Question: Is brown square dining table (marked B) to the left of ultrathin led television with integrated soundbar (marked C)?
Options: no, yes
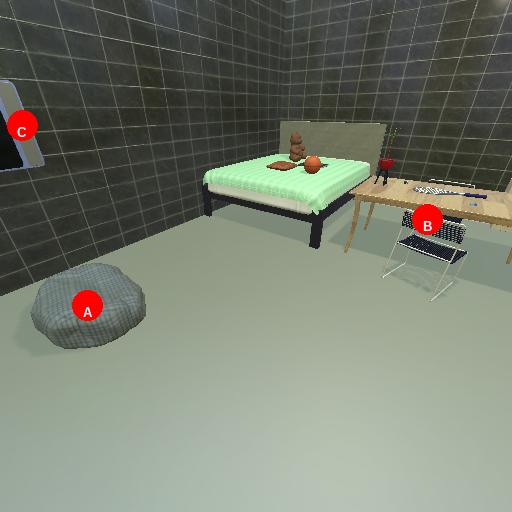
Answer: no